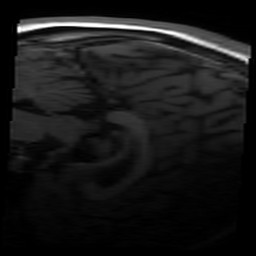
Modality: T1w
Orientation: sagittal